Field crop: maize
Growth stage: 1
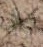
Species: salsola